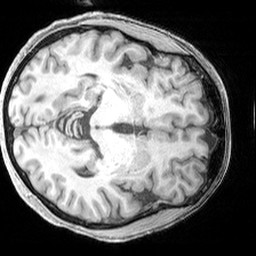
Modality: T1w
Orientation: axial
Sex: female
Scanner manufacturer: siemens
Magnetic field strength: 3 T
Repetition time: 2.3 s
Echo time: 0.00226 s